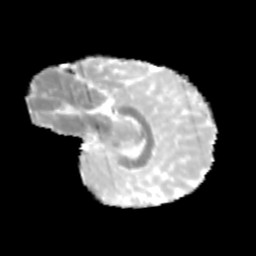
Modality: MD
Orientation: sagittal
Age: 9
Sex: female
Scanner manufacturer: siemens
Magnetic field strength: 3 T
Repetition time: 3.8 s
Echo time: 0.07 s